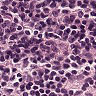
Metastatic tissue present: no